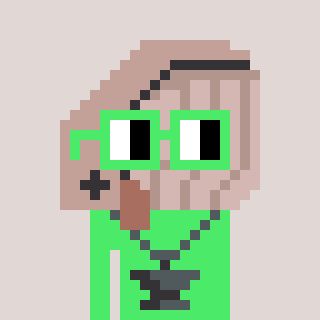
a pixel art character with square light green glasses, a whale-shaped head and a teal-colored body on a warm background